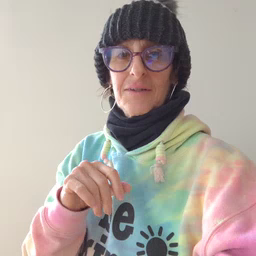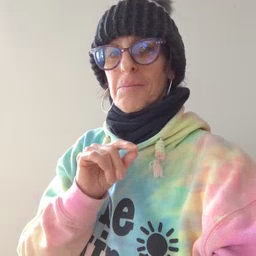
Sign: person